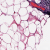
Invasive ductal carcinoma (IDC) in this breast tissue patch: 0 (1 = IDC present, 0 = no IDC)